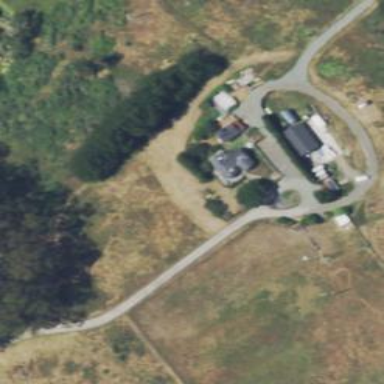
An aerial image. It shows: Residential house.